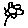
Label: flower